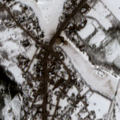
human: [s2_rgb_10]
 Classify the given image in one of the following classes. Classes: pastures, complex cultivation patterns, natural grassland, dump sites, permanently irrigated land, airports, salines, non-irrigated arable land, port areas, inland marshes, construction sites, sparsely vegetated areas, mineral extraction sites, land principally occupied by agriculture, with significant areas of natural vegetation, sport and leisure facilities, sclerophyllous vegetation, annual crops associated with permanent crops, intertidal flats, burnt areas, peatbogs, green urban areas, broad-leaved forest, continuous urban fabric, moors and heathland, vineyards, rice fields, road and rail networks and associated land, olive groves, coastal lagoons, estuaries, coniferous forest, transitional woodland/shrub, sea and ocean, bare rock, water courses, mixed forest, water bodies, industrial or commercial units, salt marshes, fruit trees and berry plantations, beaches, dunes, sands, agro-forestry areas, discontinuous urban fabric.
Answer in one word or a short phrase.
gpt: discontinuous urban fabric, coniferous forest, transitional woodland/shrub, water courses, water bodies